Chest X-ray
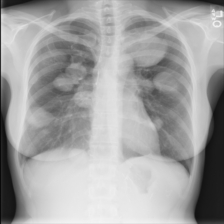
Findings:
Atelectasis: negative
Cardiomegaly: negative
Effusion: negative
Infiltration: negative
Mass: positive
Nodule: negative
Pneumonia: negative
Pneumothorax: negative
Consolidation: negative
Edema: negative
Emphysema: negative
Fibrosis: negative
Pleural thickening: negative
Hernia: negative